Question: Im trying to share some content with the share dialog of facebook.
My target is to share a product that a costumer bought. I like to share a custom text, an image of the product and the product link.
It should look like that:

I know that Facebook scrapes the URL I pass and gets it information based on the page, but I really wish that I can pass the text at least to the share dialog.
So the question is how to customize the informations that are being shared.
I tried different solutions, like using the sharer.php link and with the FB SDK with share_button that uses FB.ui.
Sharer.php
'''
<div class="fb-share-button"
data-href="http://www.facebook.com/sharer.php?s=100
&p[url]=http://bit.ly/myelection&p[images][0]=http://election.gv.my/assets/vote.png
&p[title]=My customized title
&p[summary]=My customized summary"a-width="100">
</div>
'''
Share-Button with JDK
'''
<div class="fb-share-button" data-href="http://www.gartenxxl.de/p-<PHONE>">
</div>
'''
I did not try to use the Javascript SDK and the FB.Ui method to create a share-dialog, because I did not want to register as Facebook-Developer yet and create an App for the FB-Api-Key, but maybe thats the only way.
Then I would try that like this:
JS
'''
$('#'#'#share_button').click(
function(e){e.preventDefault();
FB.ui(
{
method: 'feed',
name: 'This is the content of the "name" field.',
link: 'http://www.groupstudy.in/articlePost.php?id=A_111213073144',
picture: 'http://www.groupstudy.in/img/logo3.jpeg',
caption: 'Top 3 reasons why you should care about your finance',
description: 'This is a Description',
message: ''
});
});
});
'''
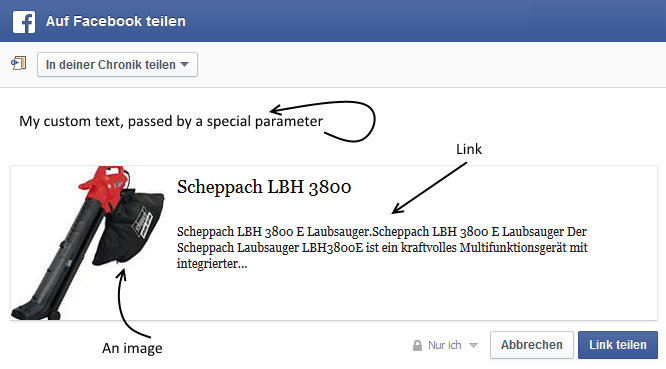
Answer: Unfortunately, dynamic content is not really possible anymore:
- - <URL>-
The best you can do for bought products is to use the sharer.php, the <URL>. If you want a custom share button design, you would need to go with sharer.php or FB.ui share, of course.
Btw, this link may be helpful for the Open Graph tags: <URL>